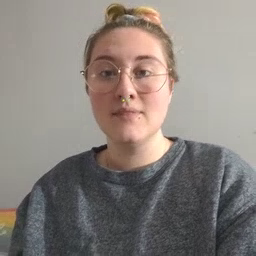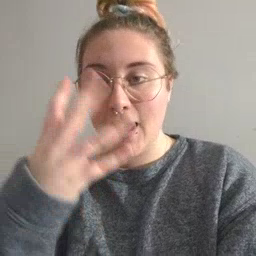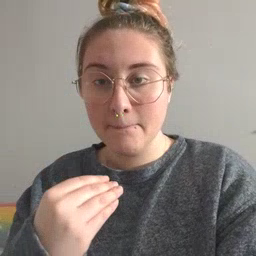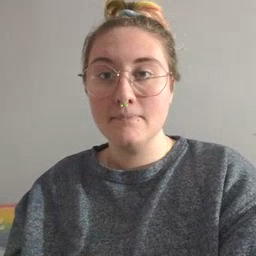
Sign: nap